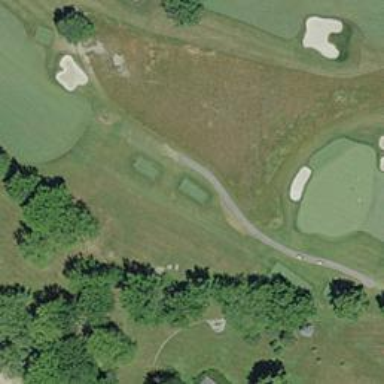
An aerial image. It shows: Path for both roads and golfers.